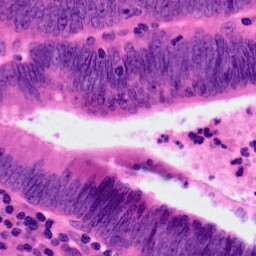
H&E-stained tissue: Colon